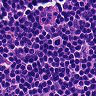
Metastatic tissue present: no